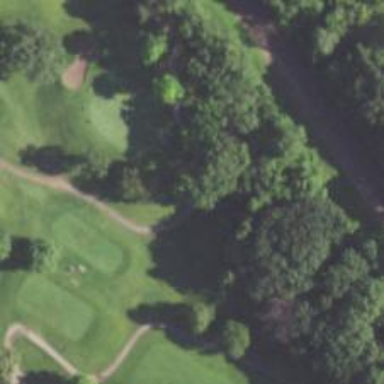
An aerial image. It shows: Footway that serves as golf path.